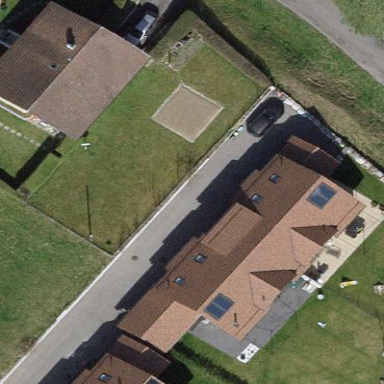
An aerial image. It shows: Simple and straightforward house.